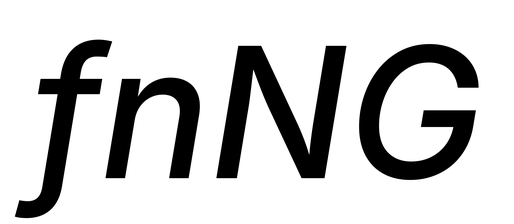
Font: Inter-Italic_Medium_Italic